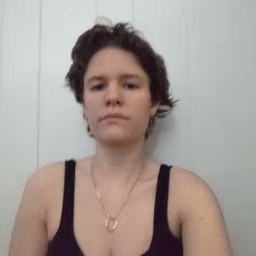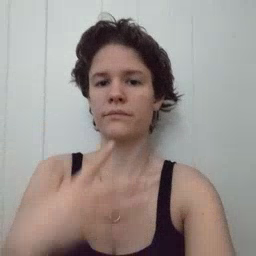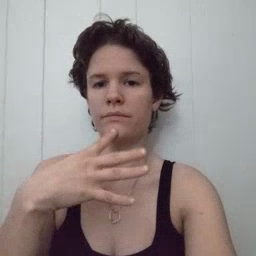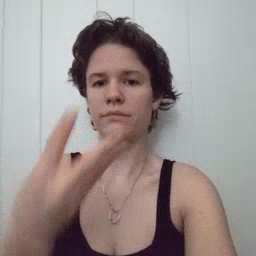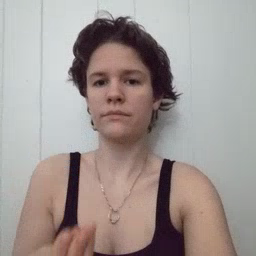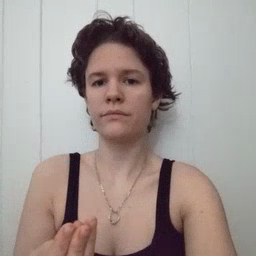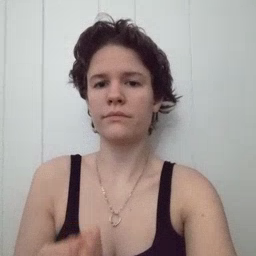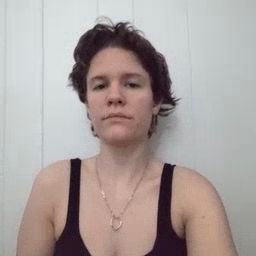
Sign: wet